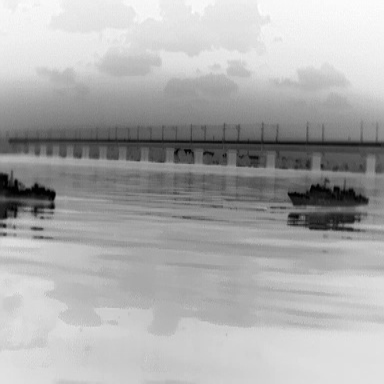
There are two warships in the infrared image.